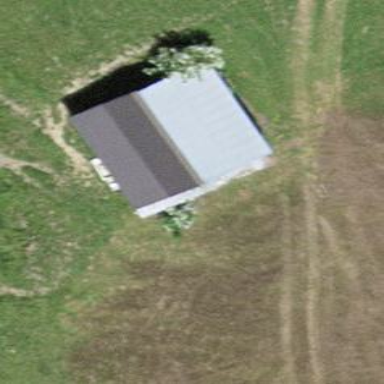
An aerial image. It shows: Barn.